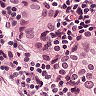
Metastatic tissue present: yes